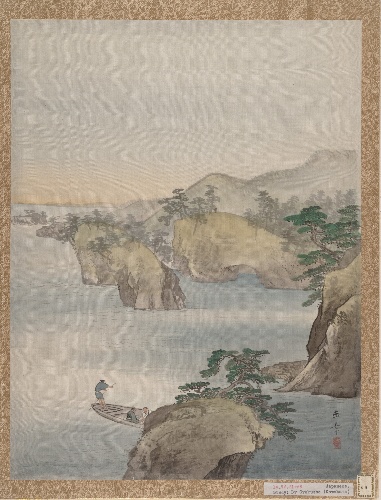
Artist: Kawabata Gyokushō
Artist bio: Japanese, 1842–1913
Date: ca. 1887–92
Object type: Album leaf
Classification: Paintings
Medium: Album leaf; ink and color on silk
Culture: Japan
Period: Meiji period (1868–1912)
Dimensions: 14 1/2 x 11 in. (36.8 x 27.9 cm)
Department: Asian Art
Credit line: Charles Stewart Smith Collection, Gift of Mrs. Charles Stewart Smith, Charles Stewart Smith Jr., and Howard Caswell Smith, in memory of Charles Stewart Smith, 1914
Accession year: 1914
Repository: Metropolitan Museum of Art, New York, NY
Tags: Rivers|Boats|Landscapes